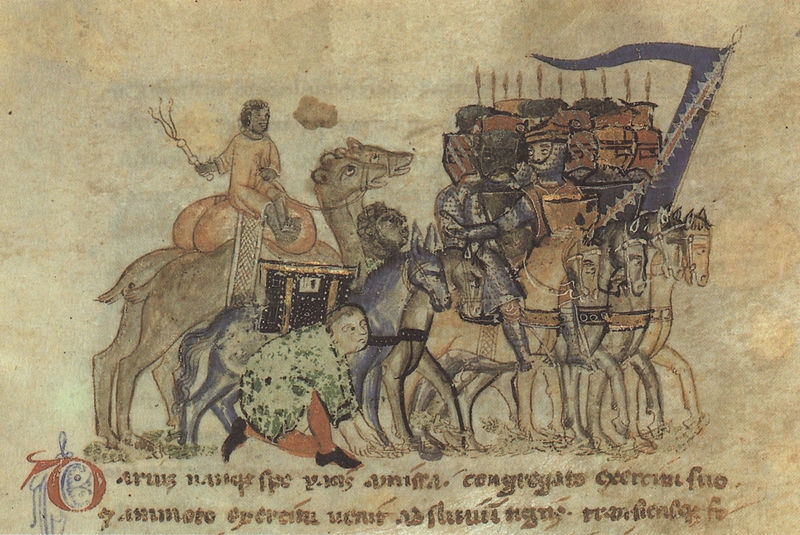
Titel: Alexanderroman
Institution: Leipzig, Stadtbibliothek
Schlagwörter: blau, grün, rot, diener, gold, esel, pferde, schrift, säcke, zug, banner, krieg, kissen, detail, illustration, peitsche, kiste, ritter, rüstung, buchseite, helme, schwarzer, mittelalter, lanzen, latein, lateinisch, kamele, dromedare, d, lied mittelalter text t, pherde kutsche esel t